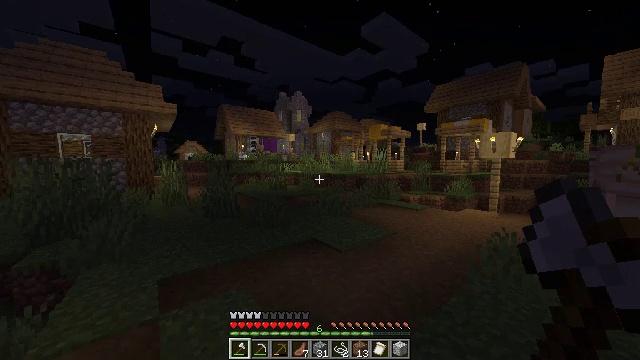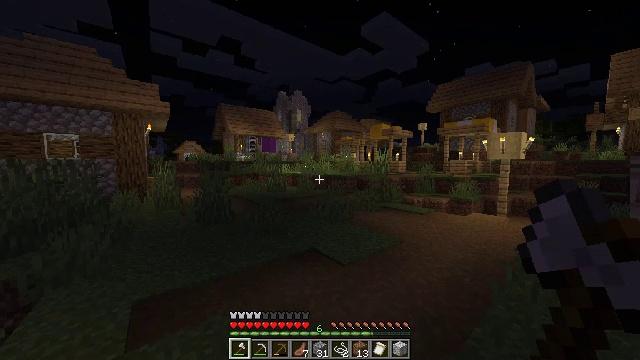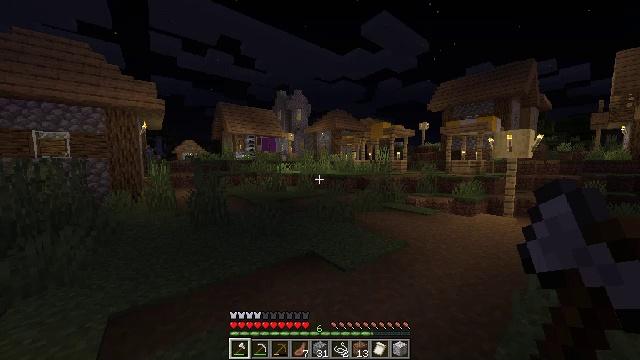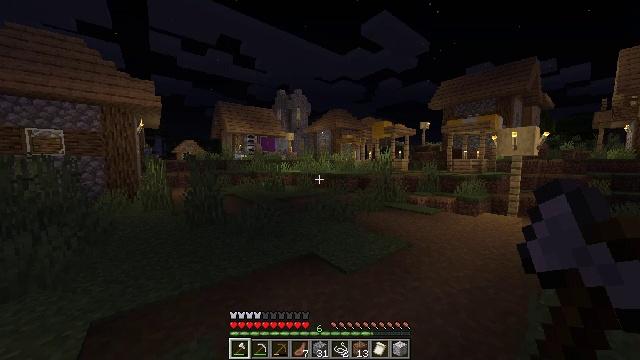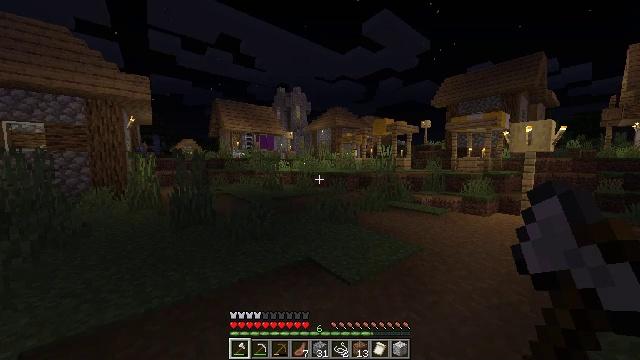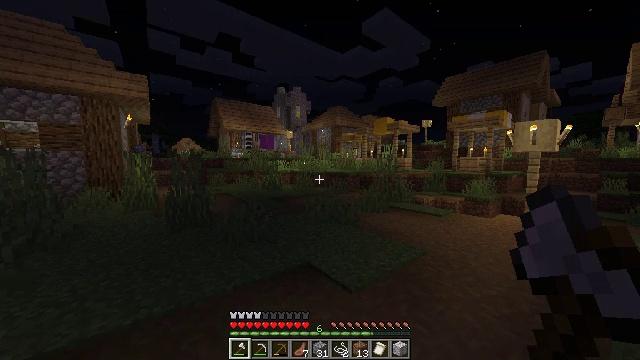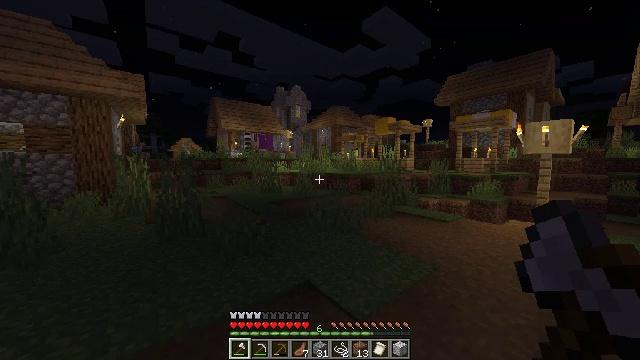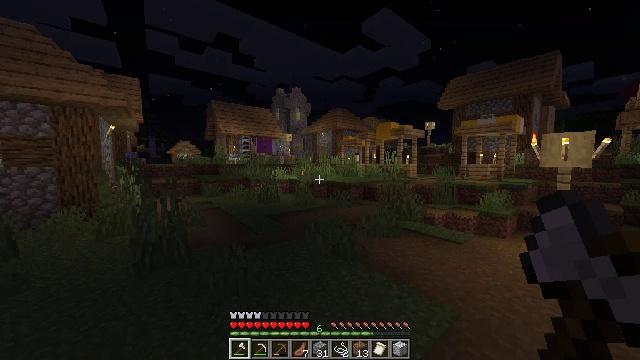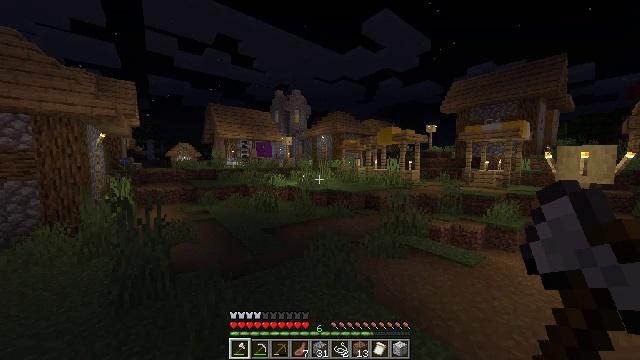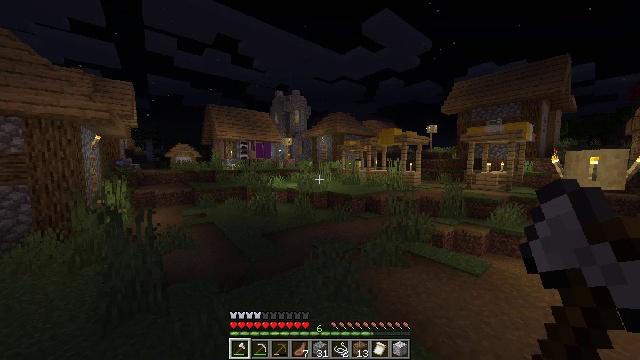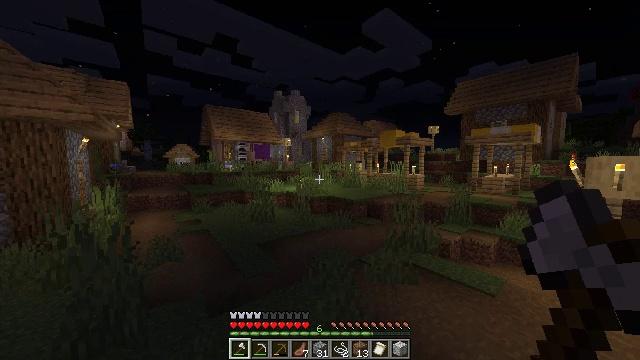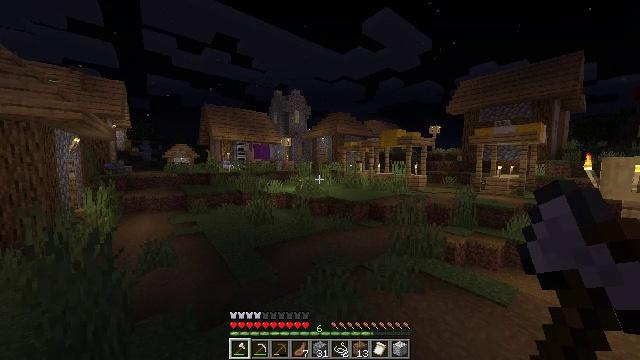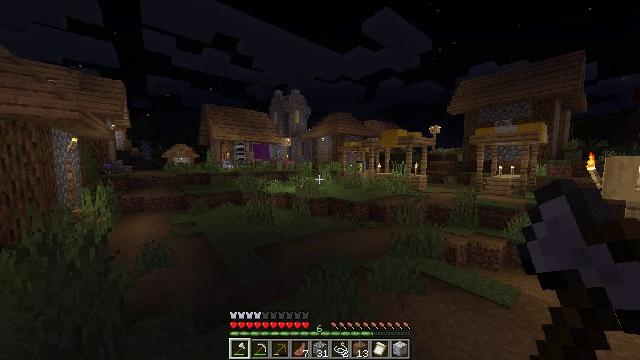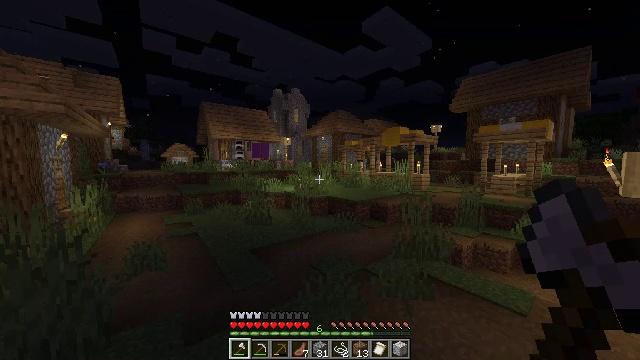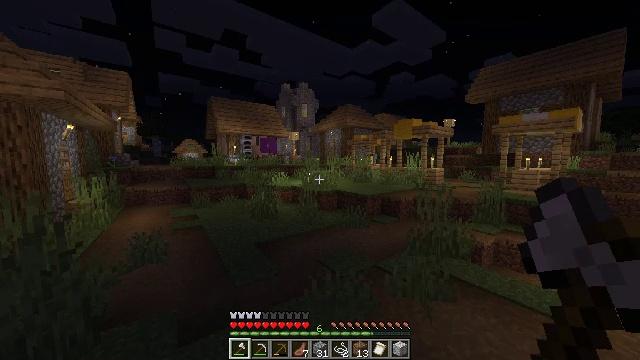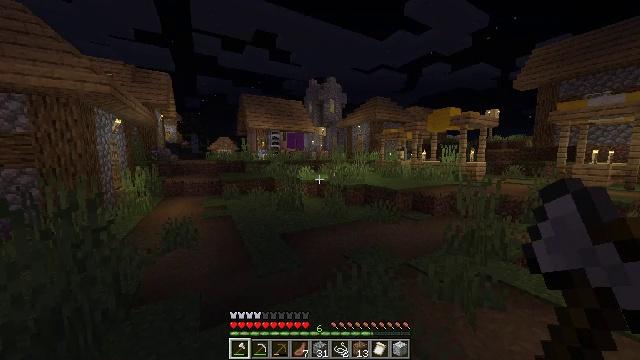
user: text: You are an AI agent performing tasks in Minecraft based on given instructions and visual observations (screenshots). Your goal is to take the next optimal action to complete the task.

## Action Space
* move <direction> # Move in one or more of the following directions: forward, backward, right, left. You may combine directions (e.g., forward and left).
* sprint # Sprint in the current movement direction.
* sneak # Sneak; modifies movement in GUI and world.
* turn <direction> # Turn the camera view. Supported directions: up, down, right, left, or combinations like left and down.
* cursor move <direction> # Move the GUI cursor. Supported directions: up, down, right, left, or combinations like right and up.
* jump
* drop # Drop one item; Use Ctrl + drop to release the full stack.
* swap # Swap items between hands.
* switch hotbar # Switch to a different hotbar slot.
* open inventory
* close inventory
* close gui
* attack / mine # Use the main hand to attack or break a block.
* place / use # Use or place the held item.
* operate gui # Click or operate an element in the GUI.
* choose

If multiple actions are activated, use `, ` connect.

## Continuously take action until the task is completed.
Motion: motion action
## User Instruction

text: Attack the wall to gather the purple wall banner.
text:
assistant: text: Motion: move forward, jump
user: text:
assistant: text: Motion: move forward, jump
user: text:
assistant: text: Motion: move forward, jump
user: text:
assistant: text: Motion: move forward, jump
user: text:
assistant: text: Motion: move forward, jump
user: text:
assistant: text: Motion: move forward, jump
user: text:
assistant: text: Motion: move forward, jump
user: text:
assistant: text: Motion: move forward, jump
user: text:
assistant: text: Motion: move forward, jump
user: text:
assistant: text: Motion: move forward, jump
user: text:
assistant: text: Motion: move forward, jump
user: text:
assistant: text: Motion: move forward, jump
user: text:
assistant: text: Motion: move forward, jump
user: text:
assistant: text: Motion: move forward, turn left, jump
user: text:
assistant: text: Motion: move forward, turn left, jump
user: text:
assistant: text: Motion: move forward, turn left, jump
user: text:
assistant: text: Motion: move forward, turn left, jump
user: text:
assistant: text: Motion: move forward, turn left, jump
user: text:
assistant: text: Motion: move forward, jump
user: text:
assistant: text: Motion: move forward, jump
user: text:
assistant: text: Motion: move forward, jump
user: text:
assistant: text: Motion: move forward, jump
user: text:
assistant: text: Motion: move forward, jump
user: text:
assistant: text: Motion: move forward, jump
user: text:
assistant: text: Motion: move forward, jump
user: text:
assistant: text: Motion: move forward, jump
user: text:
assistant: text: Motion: move forward, turn left, jump
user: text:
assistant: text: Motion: move forward, turn left, jump
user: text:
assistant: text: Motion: move forward, turn left, jump
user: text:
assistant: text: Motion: move forward, jump